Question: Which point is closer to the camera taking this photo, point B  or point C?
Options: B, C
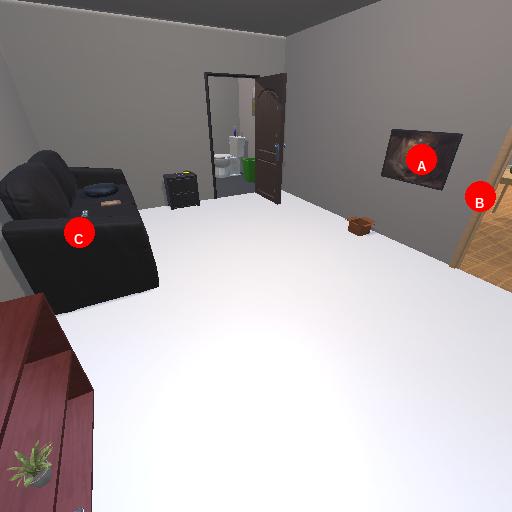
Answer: B